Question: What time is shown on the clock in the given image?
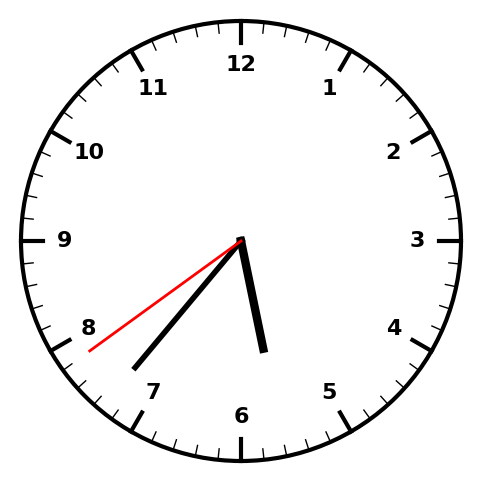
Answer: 05:36:39